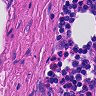
Metastatic tissue present: no